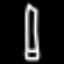
Label: pencil